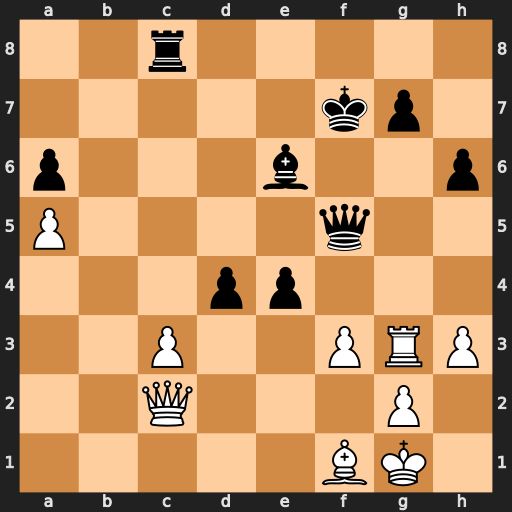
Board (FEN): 2r5/5kp1/p3b2p/P4q2/3pp3/2P2PRP/2Q3P1/5BK1
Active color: w
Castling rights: -
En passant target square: -
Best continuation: fxe4 Qe5 Qf2+ Kg8 cxd4